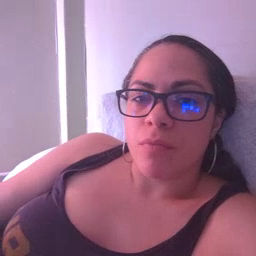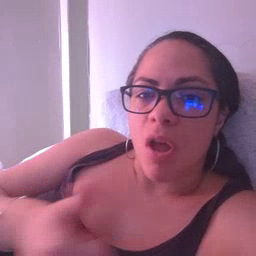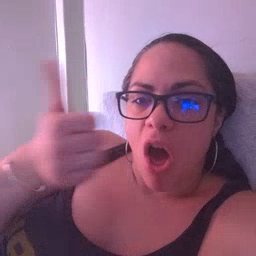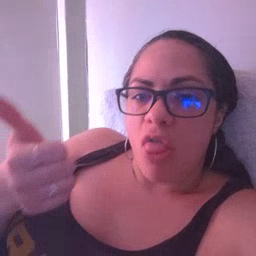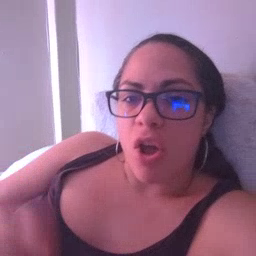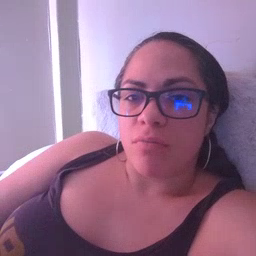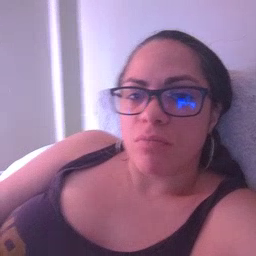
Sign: another